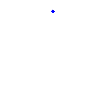
Particle: kaon